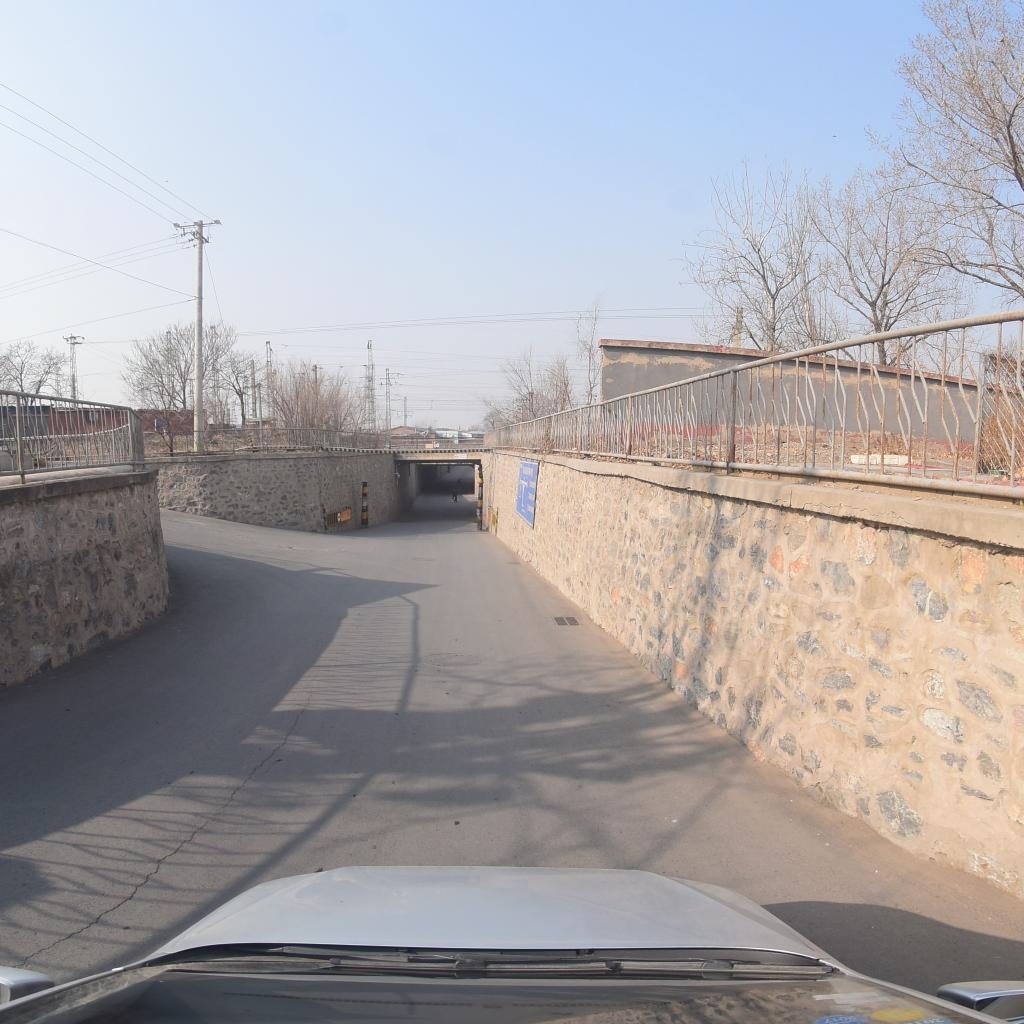
Region: Fengtai
Road damage annotations: manhole cover, longitudinal crack